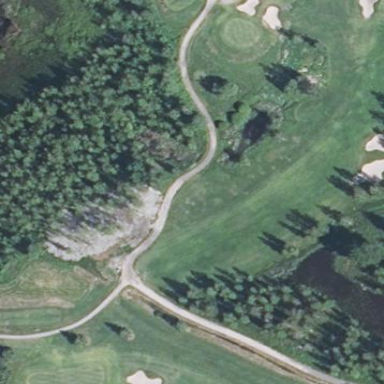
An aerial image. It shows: Grassy area designated as golf fairway.